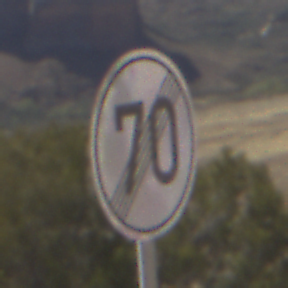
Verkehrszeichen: EndeGeschwindigkeit70
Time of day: Midday
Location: Outdoor (Nature)
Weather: Clear
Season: NotSpecified
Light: Natural